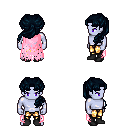
a pixel art fantasy rpg character, male body template, dark elf, purple skin, pink tattered cape, gold greaves, raven princess hairstyle, black shoes, four views (front, back, left, right), 2x2 character sprite sheet, small pixel art, hard edges, no anti-aliasing